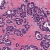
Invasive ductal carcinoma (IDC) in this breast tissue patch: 1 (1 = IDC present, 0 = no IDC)